Question: What is the minimum offer?
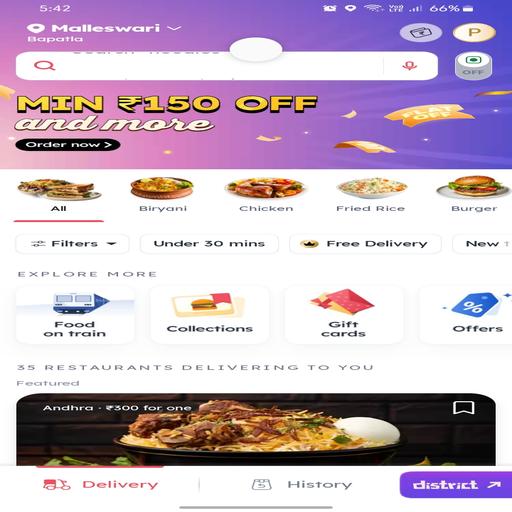
Answer: Â¹150 OFF